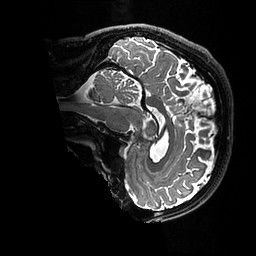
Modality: T2w
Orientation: sagittal
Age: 37
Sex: male
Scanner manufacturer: ge
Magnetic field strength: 3 T
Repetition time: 3.202 s
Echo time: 0.05886 s